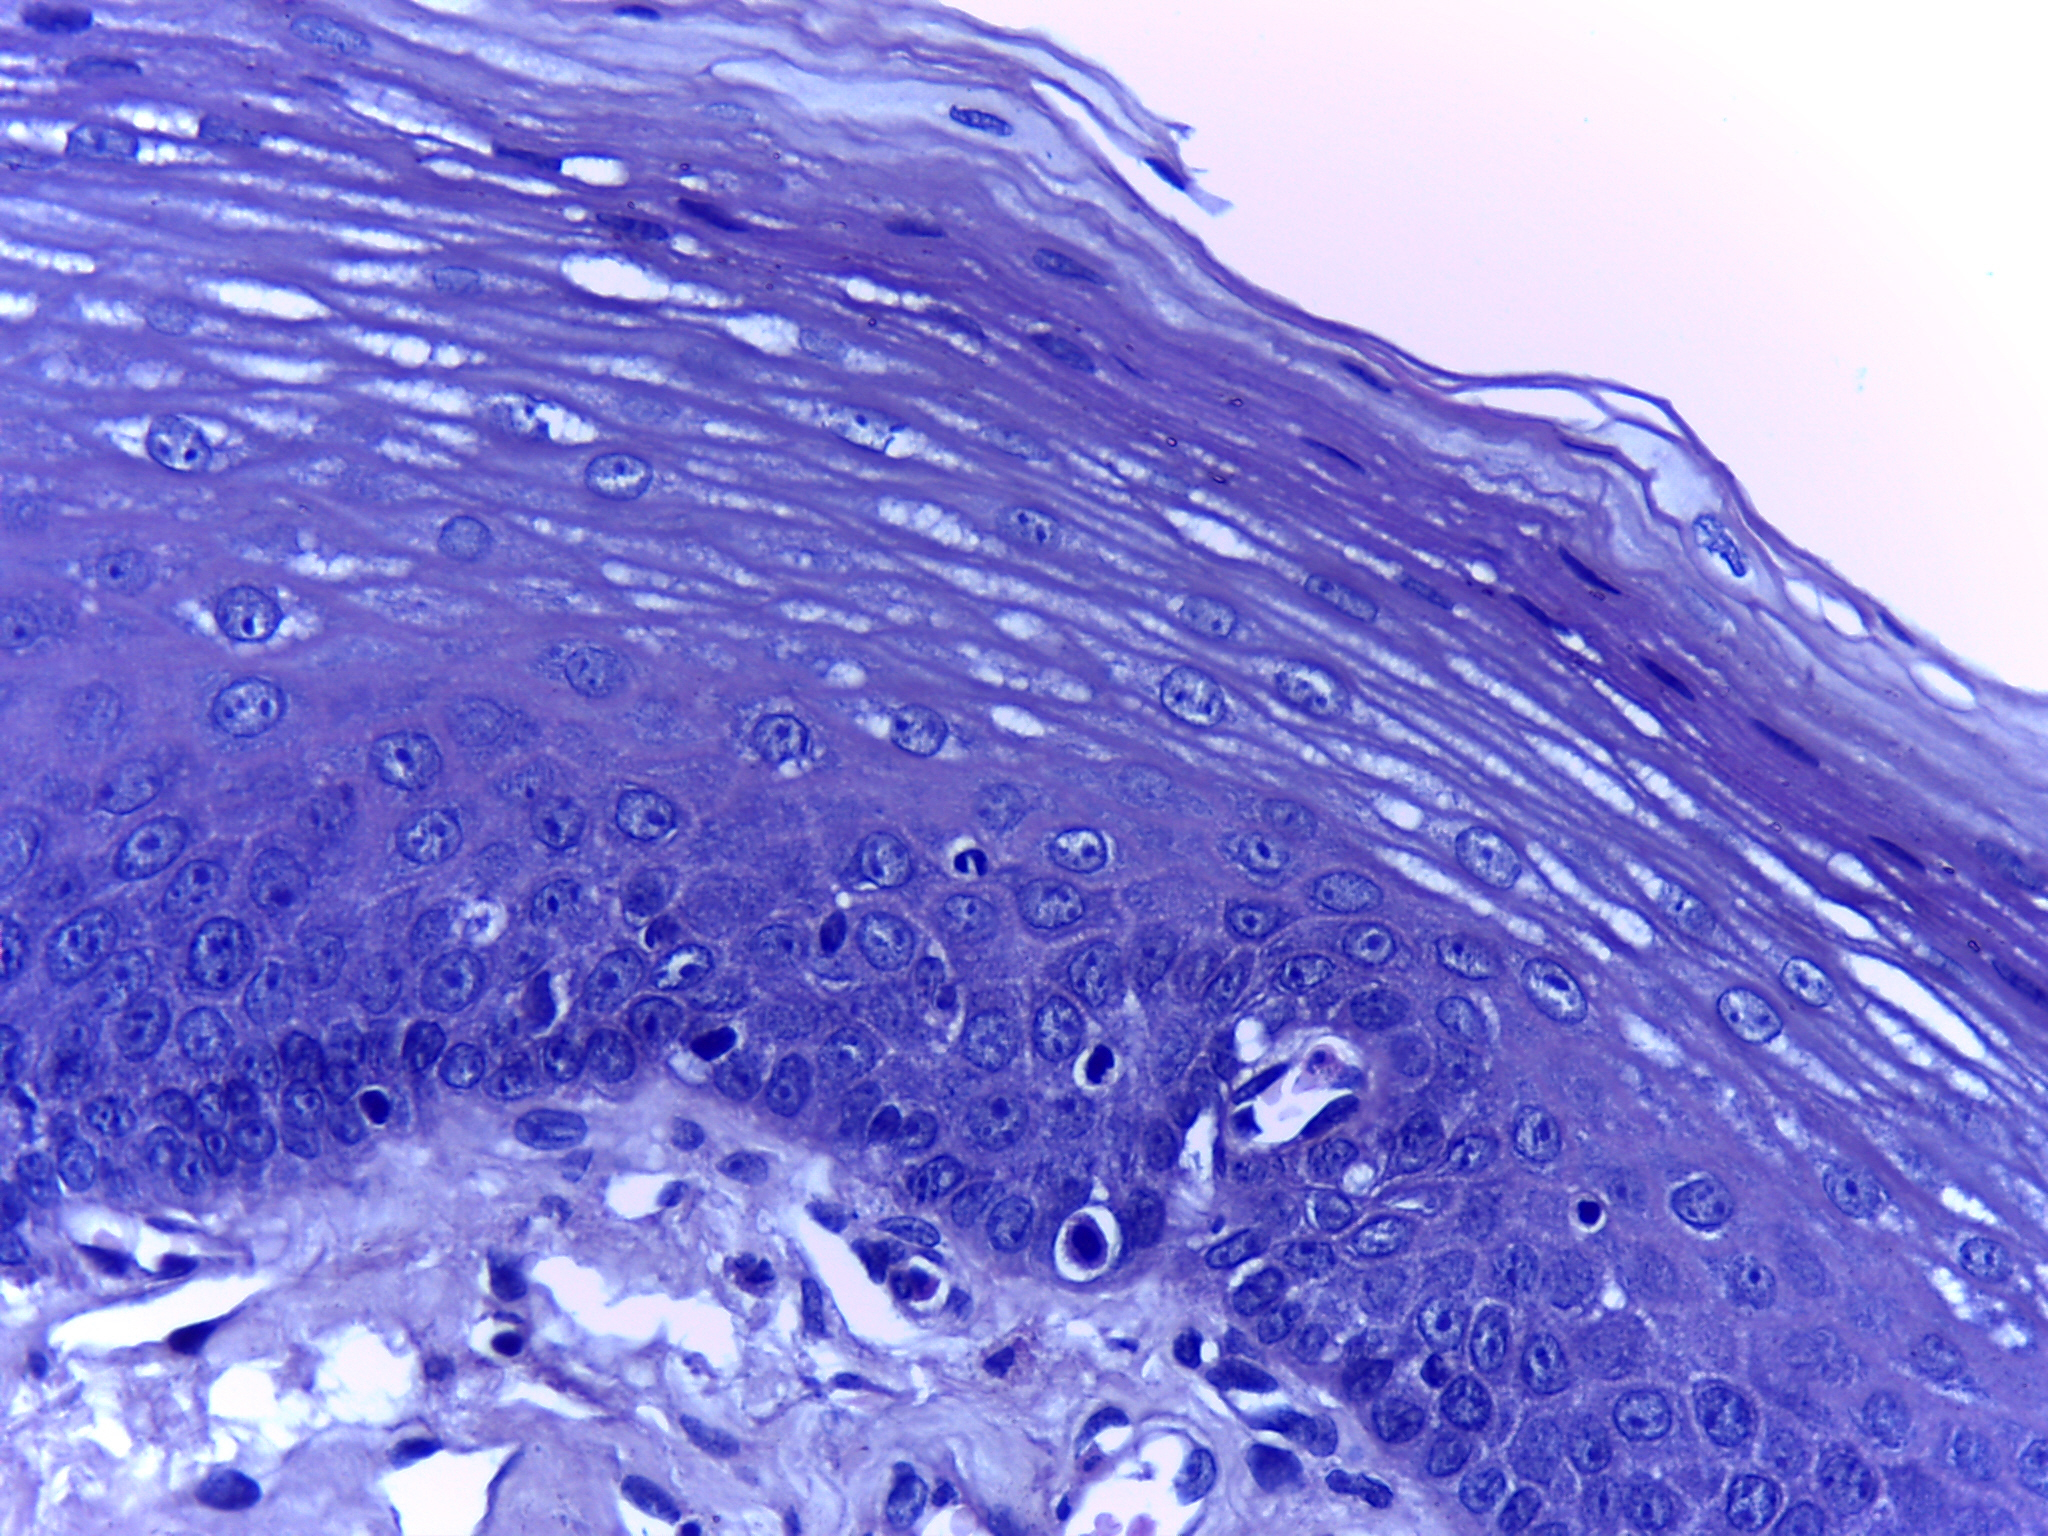
Diagnosis: Normal